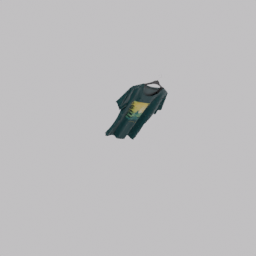
Label: people